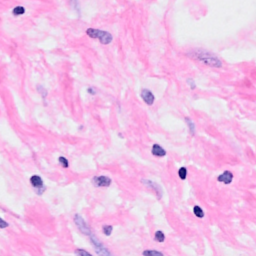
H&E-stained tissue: Breast